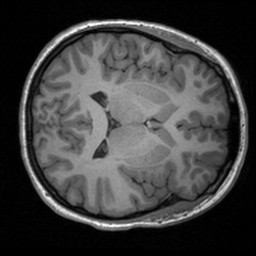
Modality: T1w
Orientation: axial
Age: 24
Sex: female
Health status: healthy
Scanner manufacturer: siemens
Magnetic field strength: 3 T
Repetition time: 1.9 s
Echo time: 0.00226 s